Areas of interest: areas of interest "Botanical Garden"
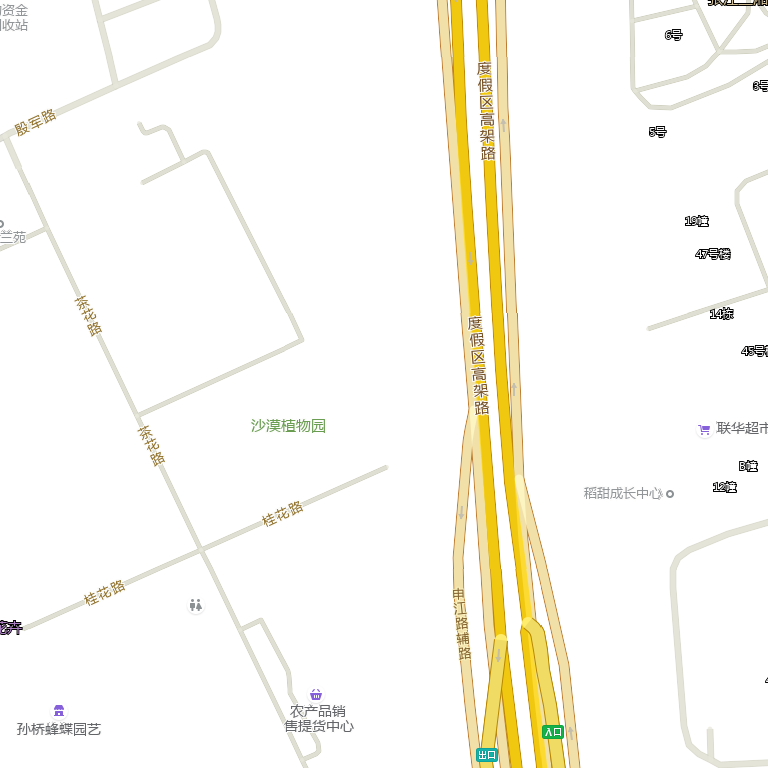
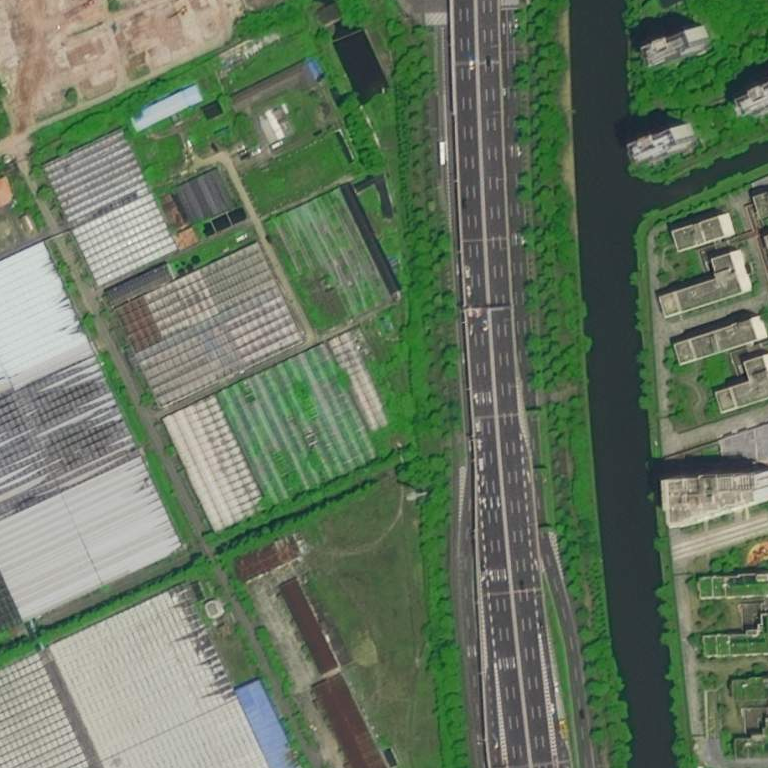